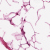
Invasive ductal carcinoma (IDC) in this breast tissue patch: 0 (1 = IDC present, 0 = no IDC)